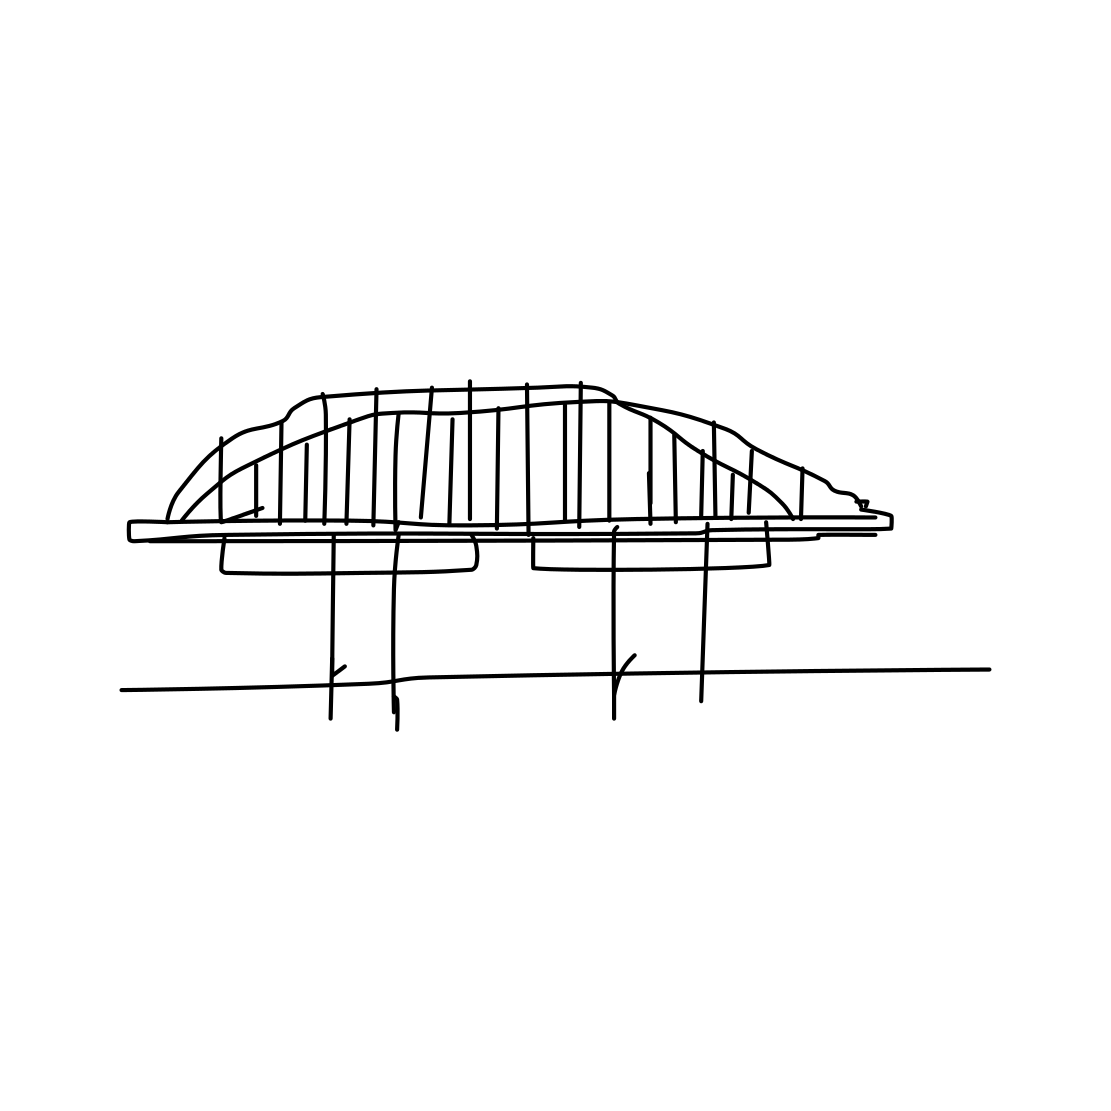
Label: bridge